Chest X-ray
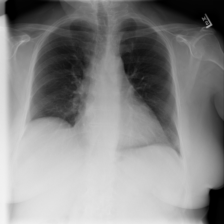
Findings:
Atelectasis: negative
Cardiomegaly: negative
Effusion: negative
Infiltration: negative
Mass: negative
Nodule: negative
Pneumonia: negative
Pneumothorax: negative
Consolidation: negative
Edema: negative
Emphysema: negative
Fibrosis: negative
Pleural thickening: negative
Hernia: negative